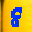
Label: 8